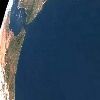
Label: water